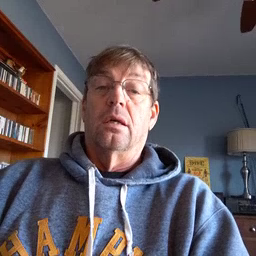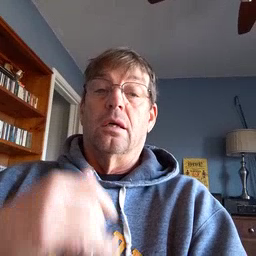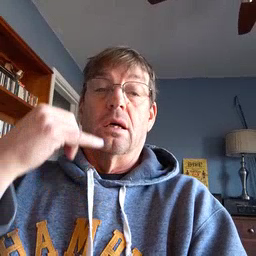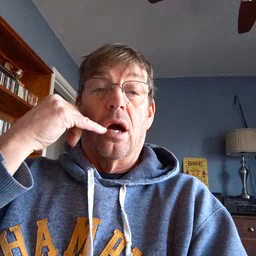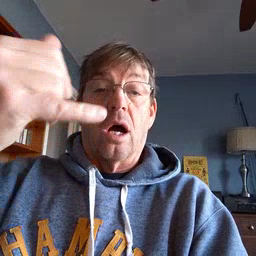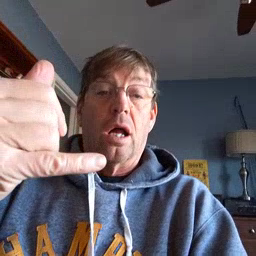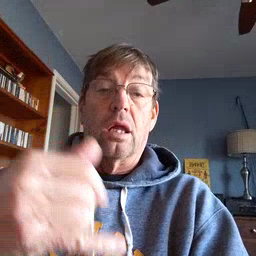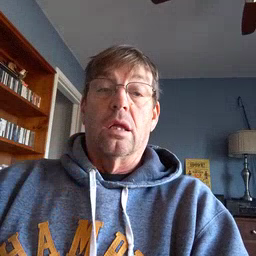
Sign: callonphone